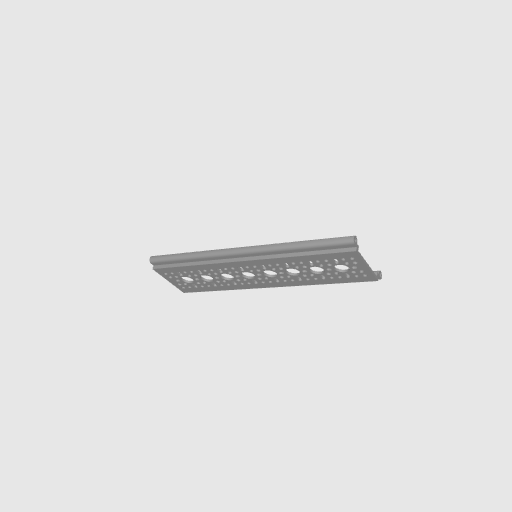
Part: RailChannel8H